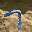
Label: 7